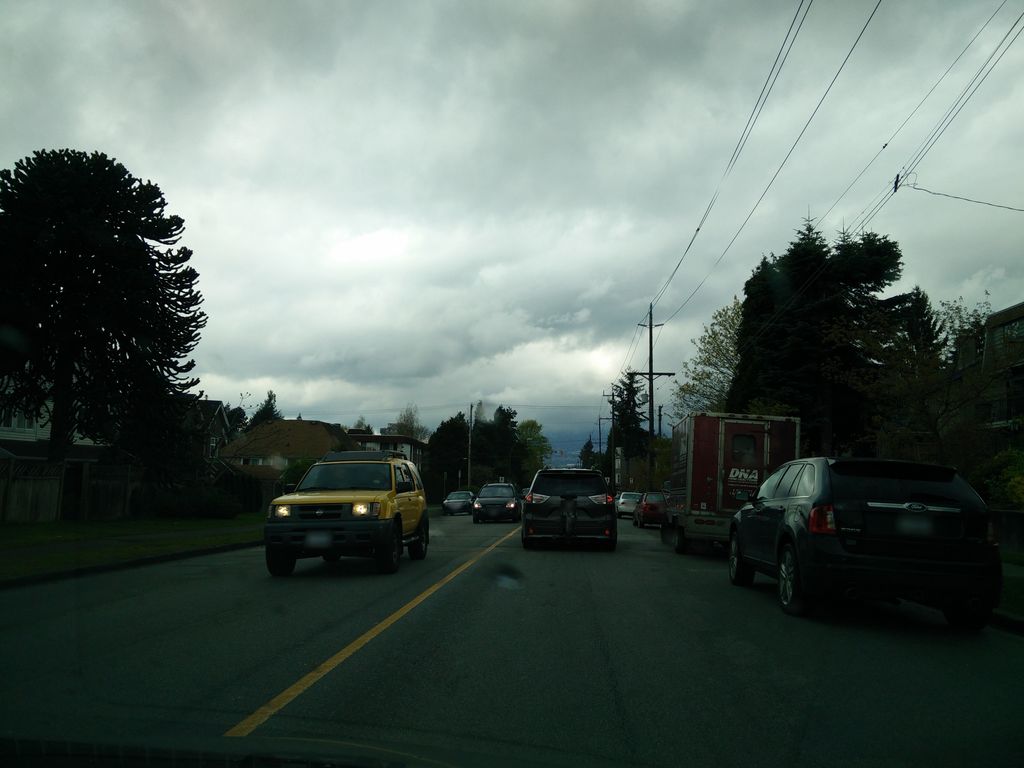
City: vancouver